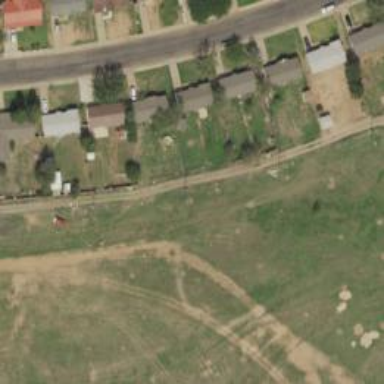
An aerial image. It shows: Alley classified as service road.